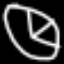
Label: clock